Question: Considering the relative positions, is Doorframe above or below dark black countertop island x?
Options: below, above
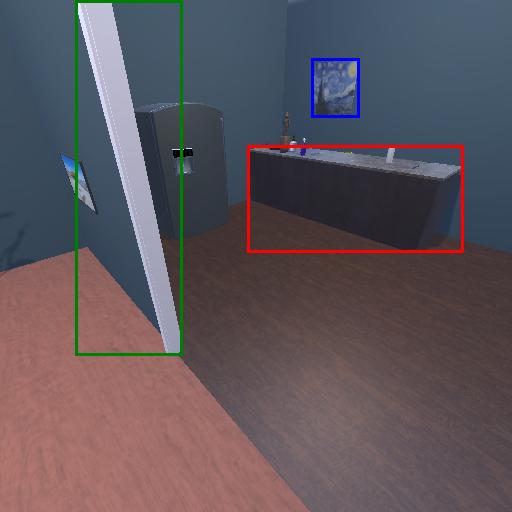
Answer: below